Question: I'm new to Python and I'm trying to load a cell value A2 to my console. However I keep getting this instead. Anything I am missing?

'''
import openpyxl as xl
wb = xl.load_workbook('transactions.xlsx')
sheet = wb['Sheet1']
Value = sheet['A2']
print(value)
'''
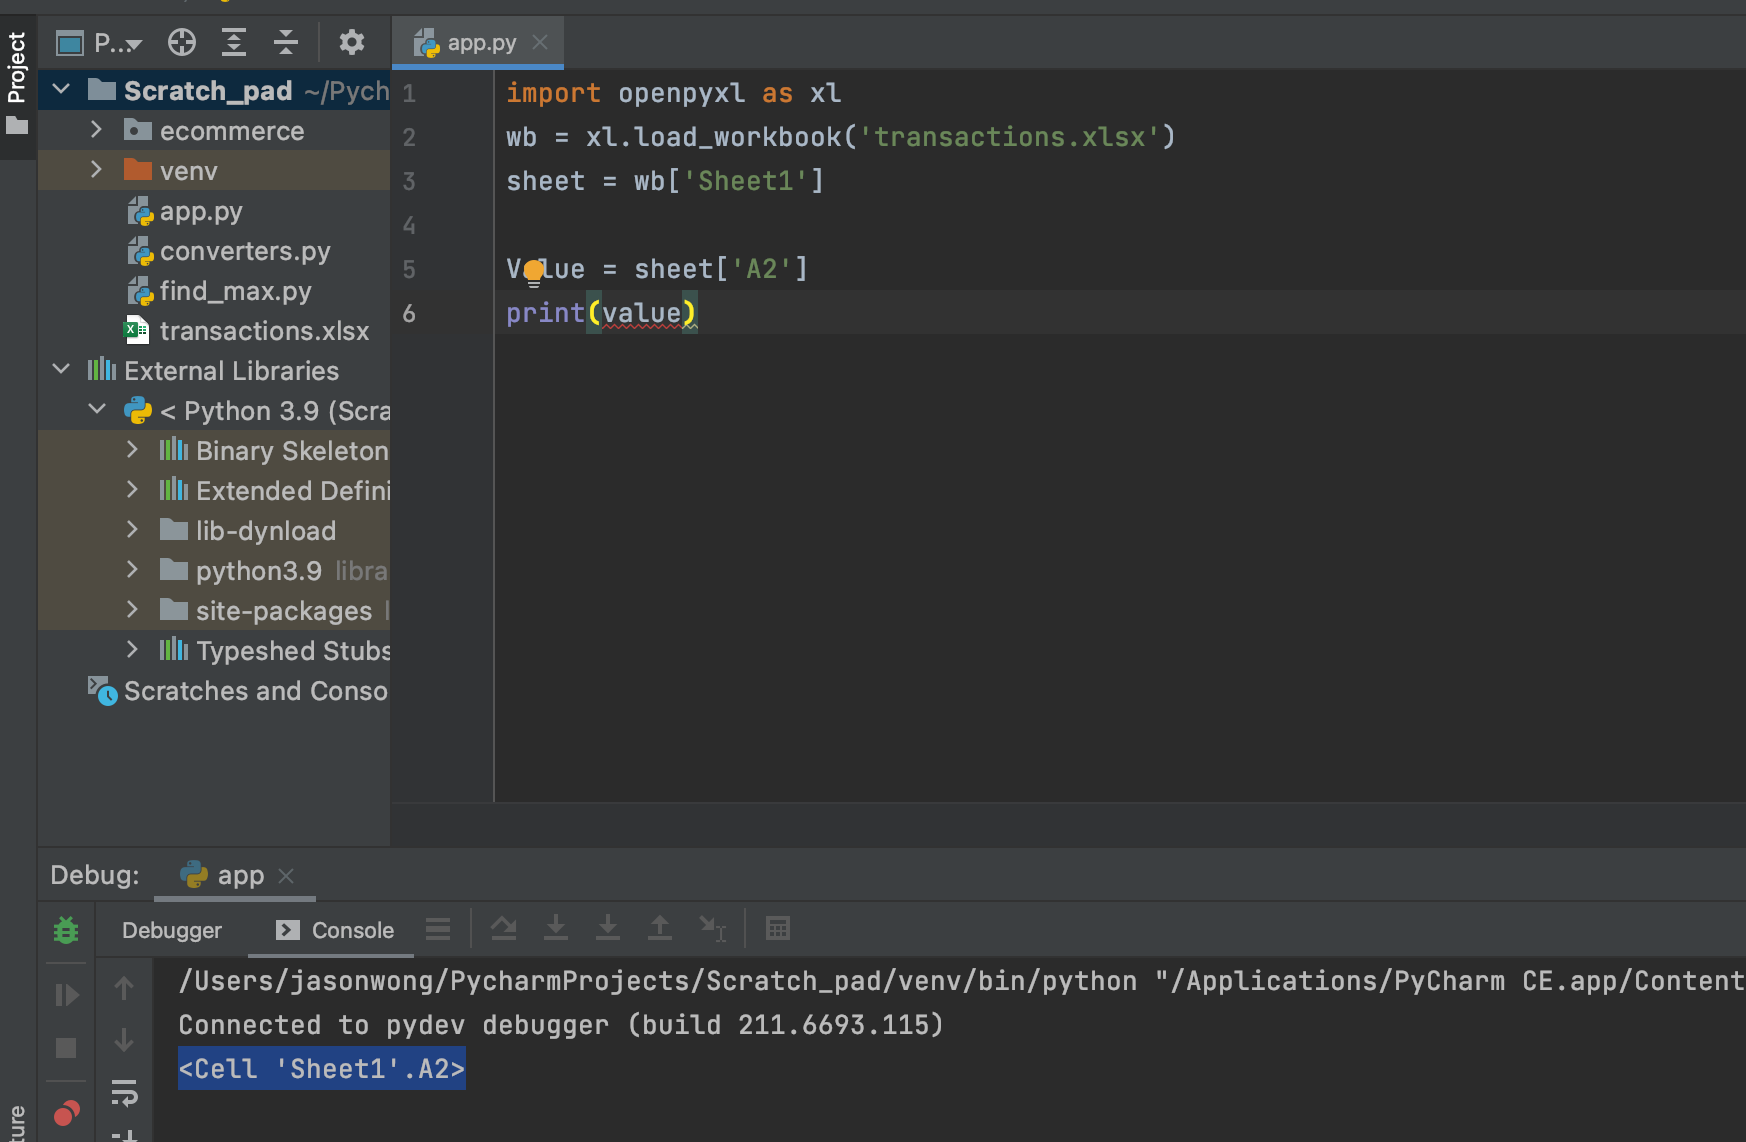
Answer: openpyxl functions in a way that
'''
sheet['A2]
'''
points to the cell itself.
If you like to put a value into 'A2':
'''
sheet['A2'].value = 123
'''
Now, to retrieve the value from 'A2' use:
'''
testVariable = sheet['A2'].value
>>> 123
'''
I hope, this helps you.
Take care